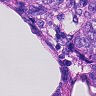
Metastatic tissue present: yes